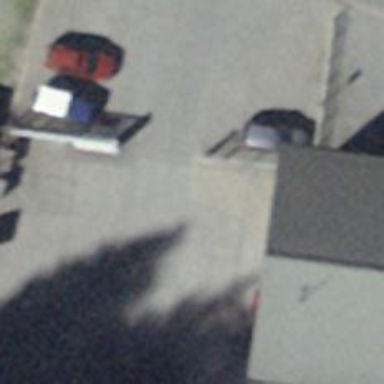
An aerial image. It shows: Recycling center.